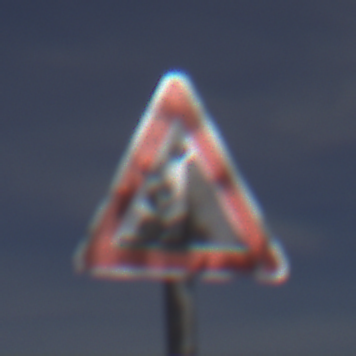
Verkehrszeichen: SteinschlagRechts
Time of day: MorningAfternoon
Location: Outdoor (Nature)
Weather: PartlyCloudy
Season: NotSpecified
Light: Natural